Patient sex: M
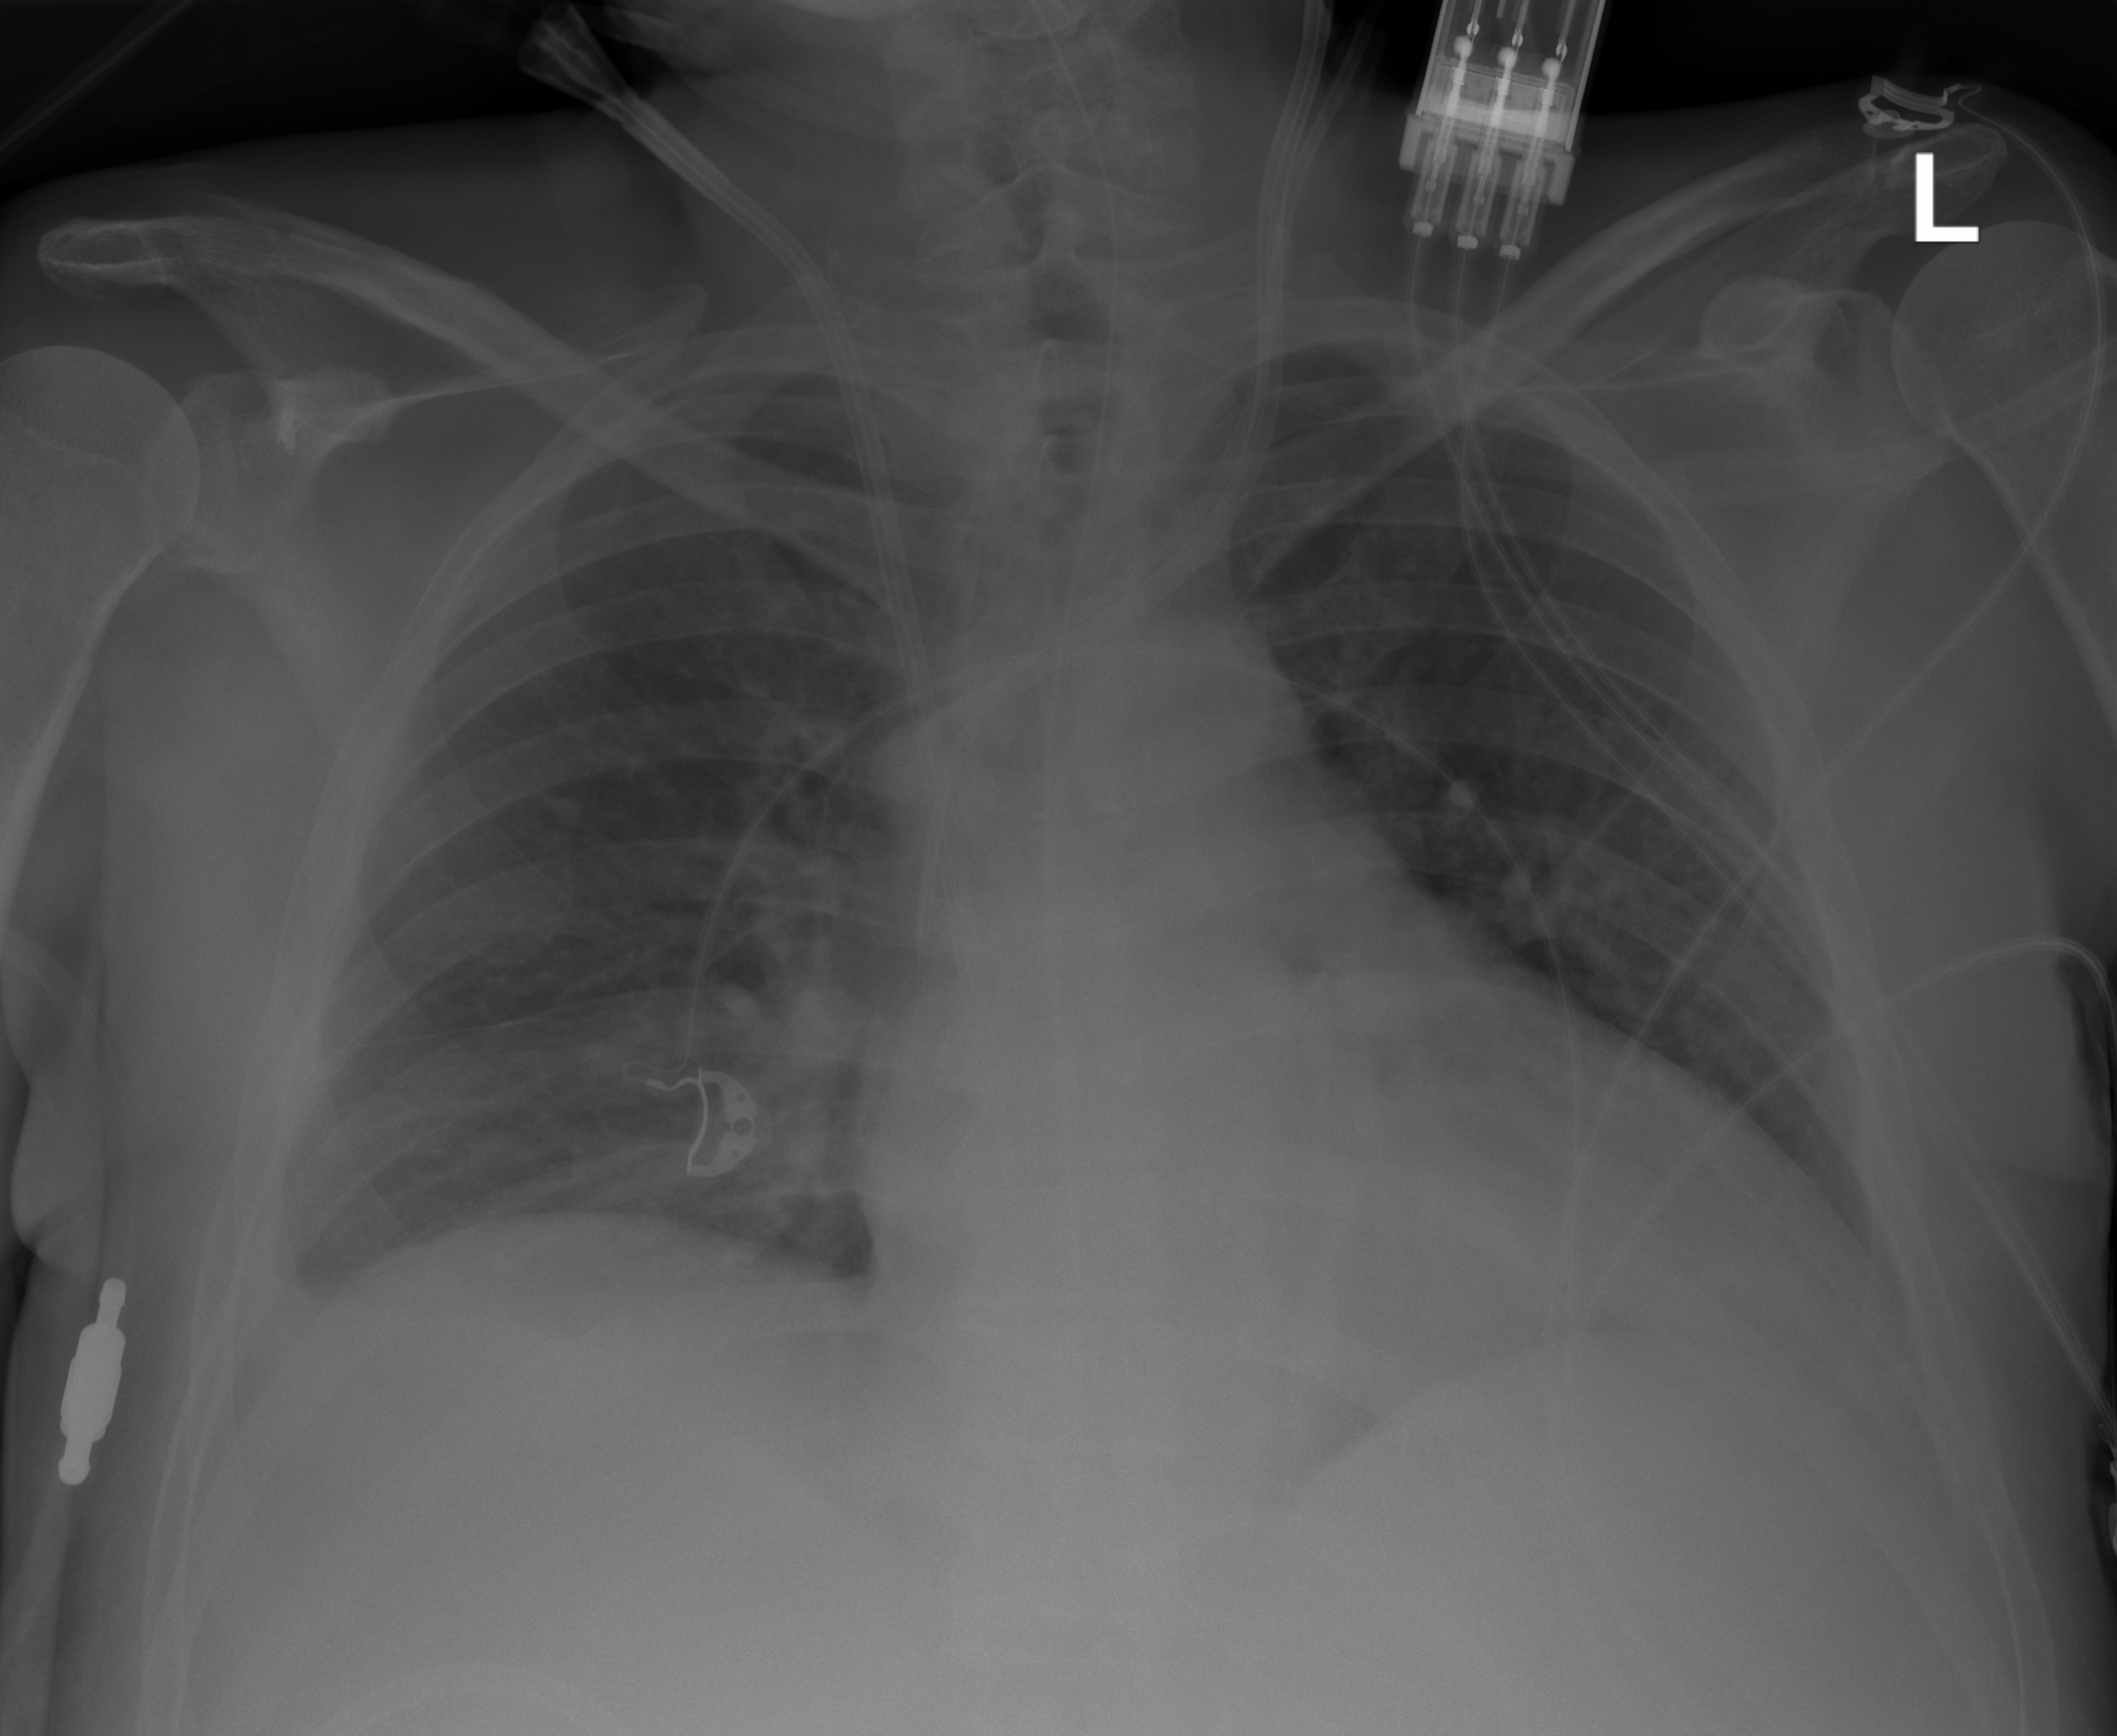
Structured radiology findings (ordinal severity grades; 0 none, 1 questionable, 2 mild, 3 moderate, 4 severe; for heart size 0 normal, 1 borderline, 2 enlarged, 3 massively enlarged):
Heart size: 3
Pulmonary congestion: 0
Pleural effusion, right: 2
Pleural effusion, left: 0
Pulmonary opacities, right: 0
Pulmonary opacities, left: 0
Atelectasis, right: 2
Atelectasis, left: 2